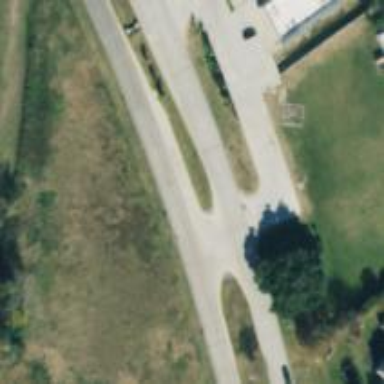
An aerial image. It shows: Secondary road.